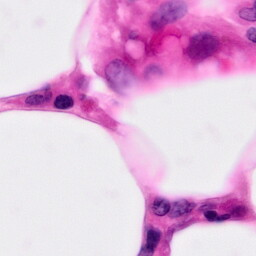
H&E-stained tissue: Pancreatic